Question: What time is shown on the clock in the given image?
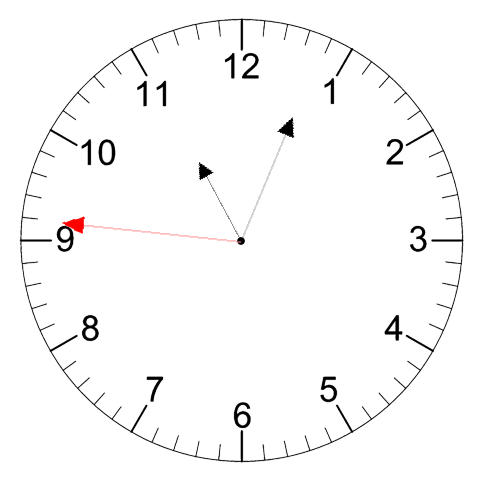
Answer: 11:03:46